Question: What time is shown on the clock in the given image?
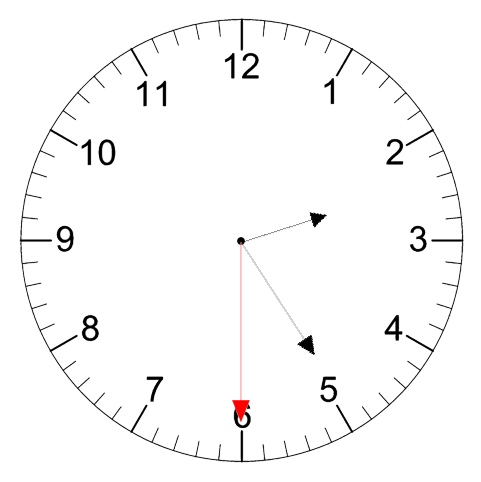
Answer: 02:24:30